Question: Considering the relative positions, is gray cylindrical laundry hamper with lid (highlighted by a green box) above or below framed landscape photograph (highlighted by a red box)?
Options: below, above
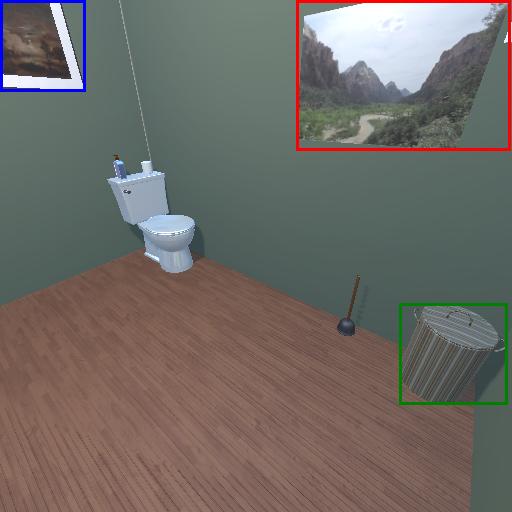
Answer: below